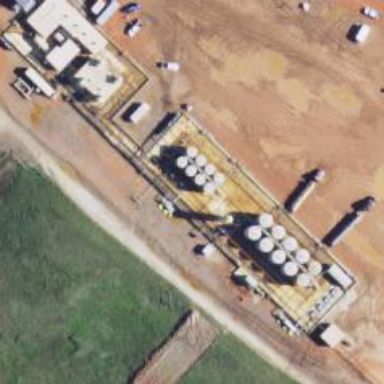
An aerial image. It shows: Storage tank with man-made structure.